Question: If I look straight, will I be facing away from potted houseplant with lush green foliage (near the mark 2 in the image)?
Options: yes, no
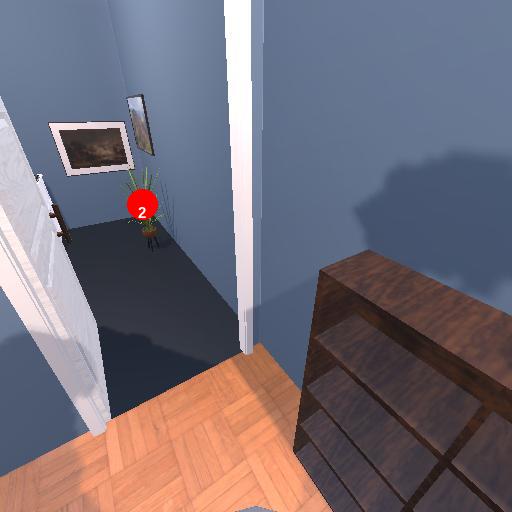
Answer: yes